Question: I am developing an MFC application. I am working with my own .bmp image with Visual Studio. I import bmp via the add resource dialog, give it a unique name and create a CImageList. I am then setting the image list in a list control:
'''
CListCtrl m_CIDList;
CImageList m_ImgList;
//.........
m_ImgList.Create(IDB_MYBITMAP, 15, 0, RGB(255, 255, 255));
m_CIDList.SetImageList(&m_ImgList, LVSIL_STATE);
'''
The problem I am having is strange. Only certain colors will show up, usually only red and grey. I have tried using different Bit Depths, but that has changed nothing.
Here is what the bmp looks like in the image editor in VS:

When the icons are displayed in the list control, only a few of the reds are showing up and all of the green shows up as grey.
I am not quite sure what is going on, does anybody have an idea of what is happening?
'''
m_ImgList.Create(15, 15, ILC_MASK | ILC_COLOR24, 0, 0);
CBitmap bmp;
bmp.LoadBitmap(IDB_MYBITMAP);
m_ImgList.Add(&bmp, RGB(255, 255, 255));
m_CIDList.SetImageList(&m_ImgList, LVSIL_STATE);
'''
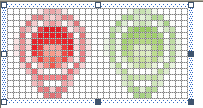
Answer: When the image list is created and no color value is given, the default color mode is 'ILC_COLOR4' which only allows 16 predefined colors for the image. All of the colors in your bitmap are being mapped to those 16 colors.
Use 'ILC_COLOR24' for full color bitmaps.